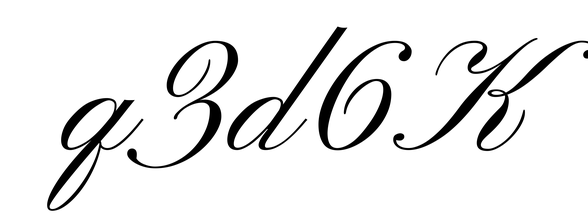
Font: PinyonScript-Regular